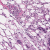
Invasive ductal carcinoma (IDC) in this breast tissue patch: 0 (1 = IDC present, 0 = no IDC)